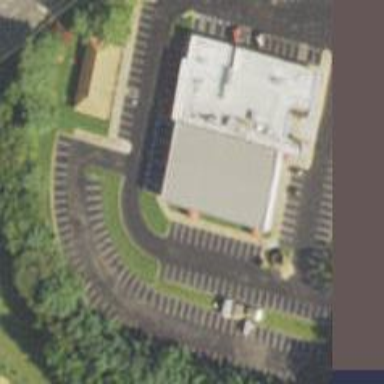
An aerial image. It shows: Parking space is available.